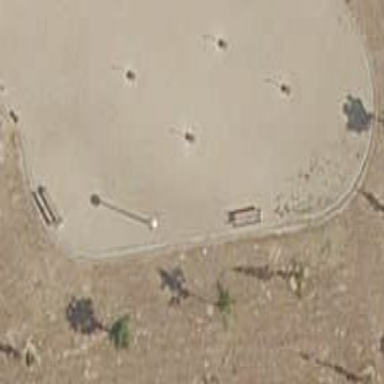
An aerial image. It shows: Brown bench in the vicinity.